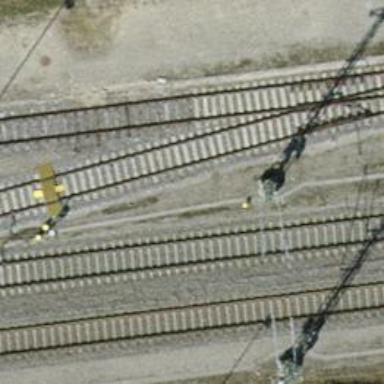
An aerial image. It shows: Single-track railway spur.